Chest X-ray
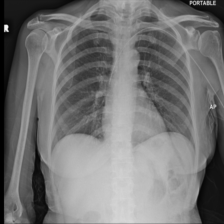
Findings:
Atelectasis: negative
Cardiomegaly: negative
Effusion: negative
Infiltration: negative
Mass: negative
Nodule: negative
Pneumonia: negative
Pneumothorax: negative
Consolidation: negative
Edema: negative
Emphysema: negative
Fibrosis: negative
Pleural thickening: negative
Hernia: negative